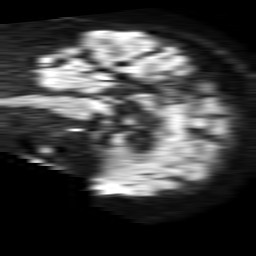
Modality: TRACE
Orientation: sagittal
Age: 85
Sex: female
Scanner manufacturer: philips
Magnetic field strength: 1.5 T
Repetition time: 4.6 s
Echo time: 0.08517 s